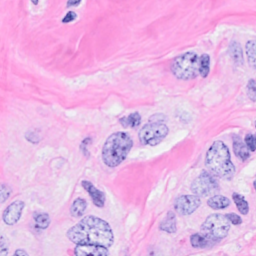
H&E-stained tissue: Breast